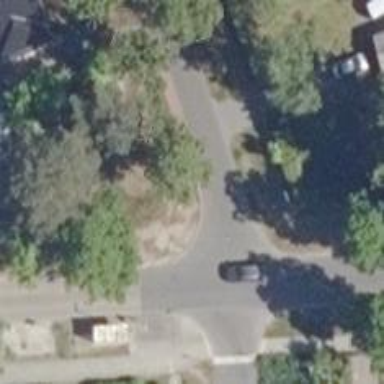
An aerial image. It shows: Sidewalk.